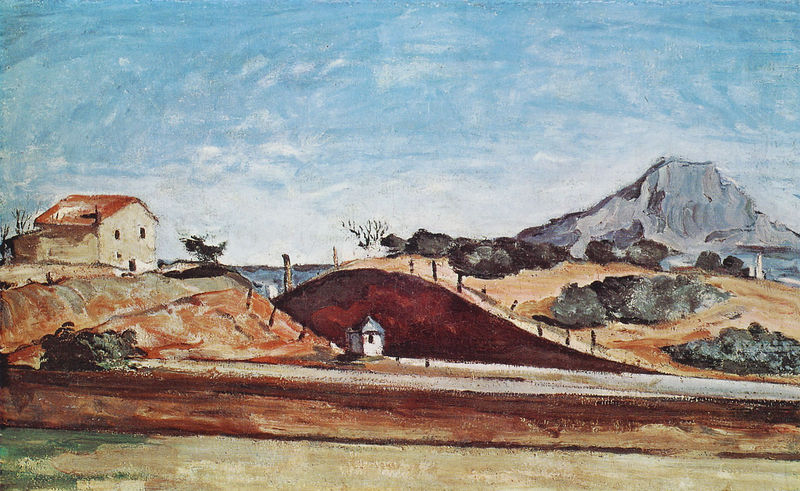
Titel: Bahndurchstich
Künstler: Paul Cézanne
Institution: München, Neue Pinakothek
Schlagwörter: baum, berg, blau, felsen, gemälde, himmel, meer, wasser, wolken, bäume, gelb, grob, grün, landschaft, ocker, ufer, braun, grau, hell, strasse, dach, gebäude, haus, rasen, rot, weg, wiese, zaun, architektur, deich, feld, felder, hügel, pfähle, busch, büsche, gebüsch, gewässer, hütte, tal, sommer, moderne, berge, fels, hof, brandung, querformat, klippe, gemalt, pfahl, sonnig, hügelig, kapelle, zaunpfahl, weise, bauwerk, zaunpfähle, büche, wolek, fischerhaus, en, phähle